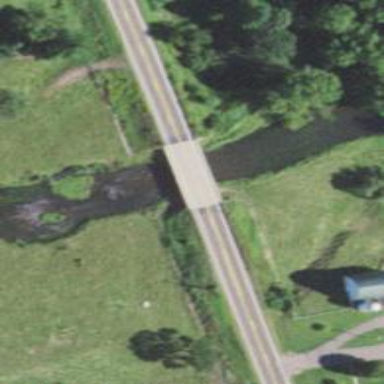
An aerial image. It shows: Secondary road with bridge.